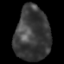
Tissue: lung
Cell type: Epithelial cells
Senescence score: 0.2372
Nuclear area (px): 1853
Mean DAPI intensity: 59.756